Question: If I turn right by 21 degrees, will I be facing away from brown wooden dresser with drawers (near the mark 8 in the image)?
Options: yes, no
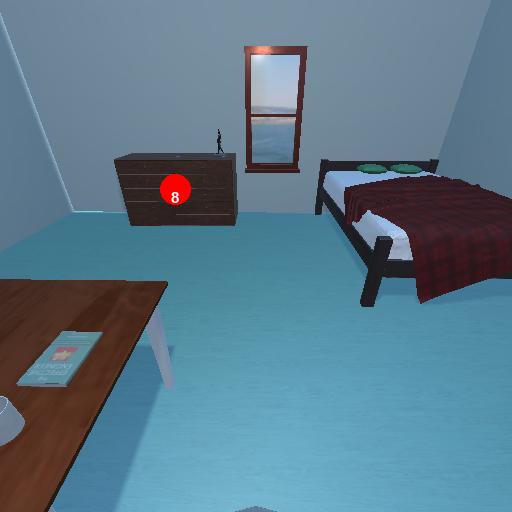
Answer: yes